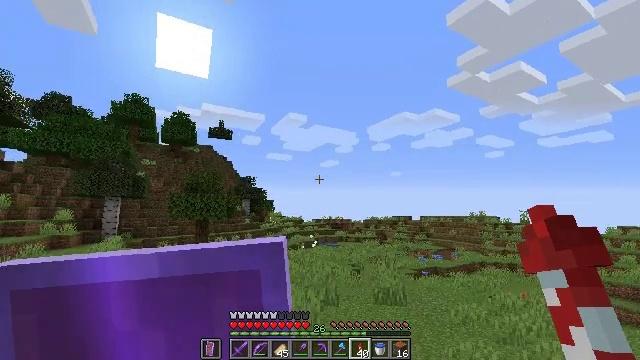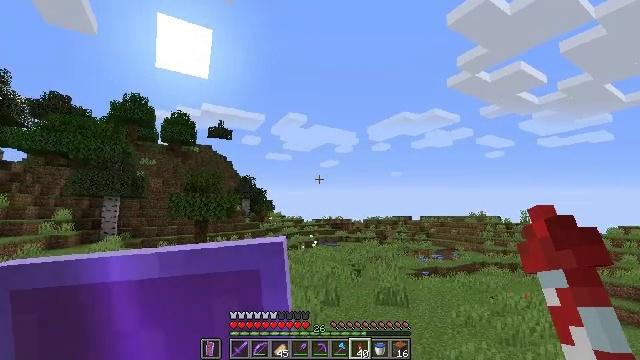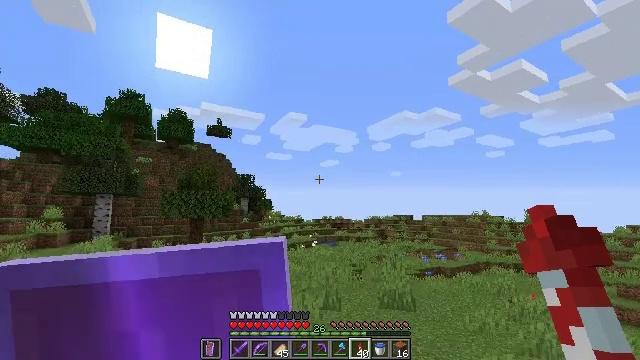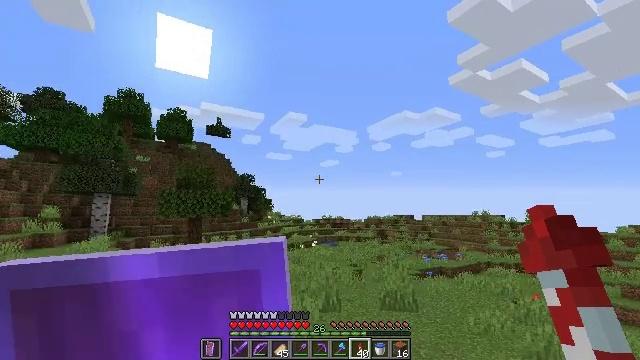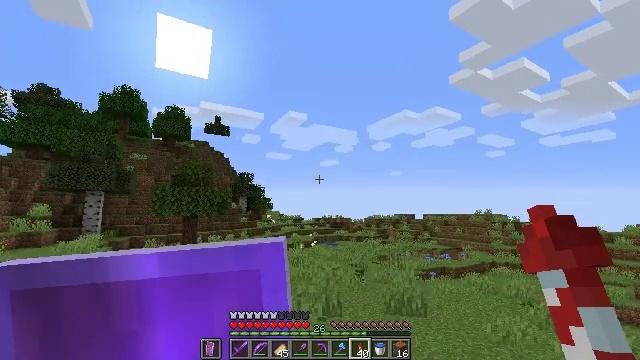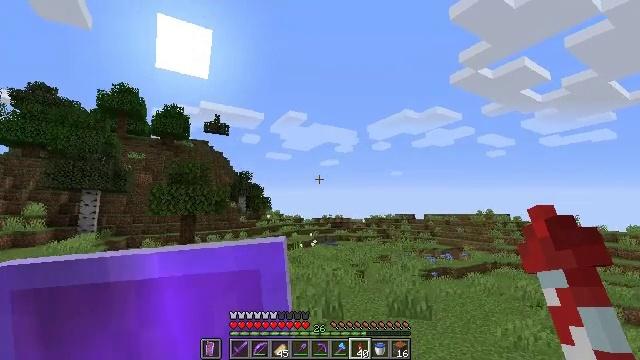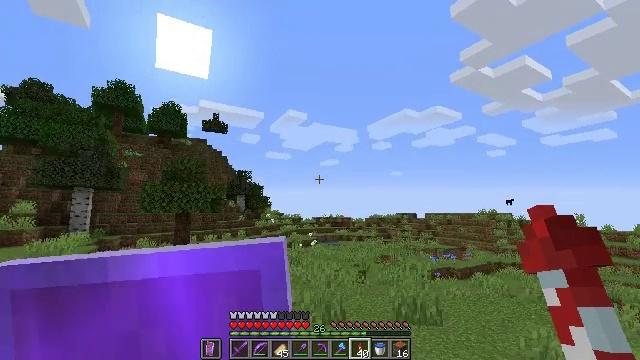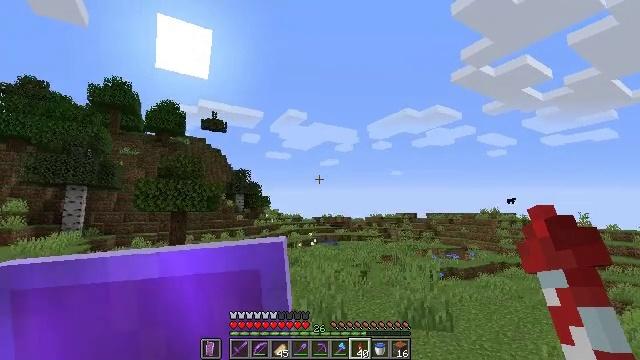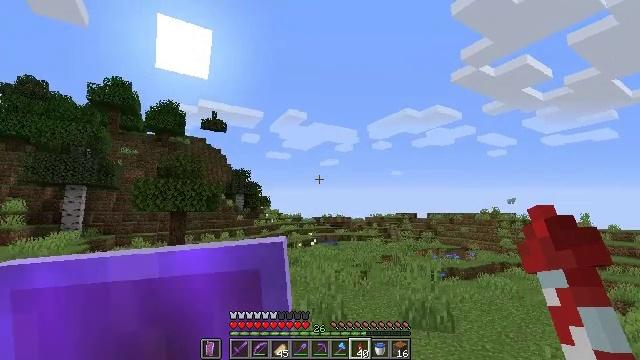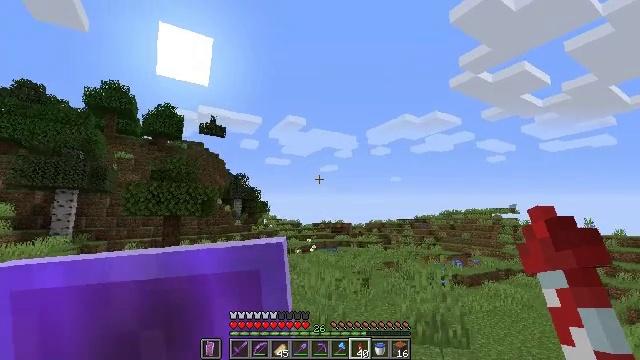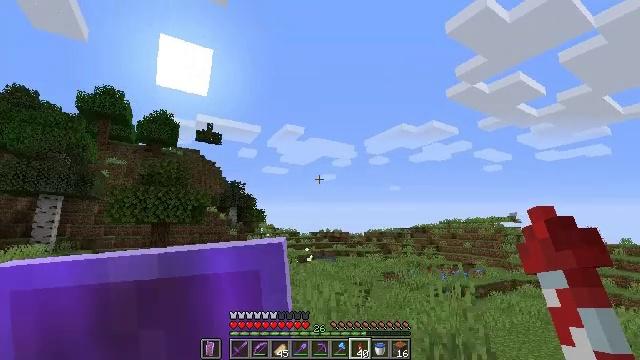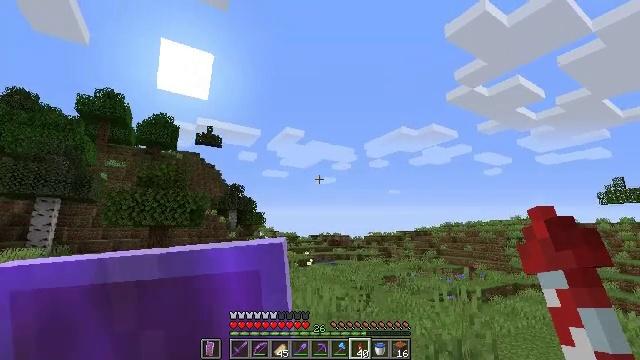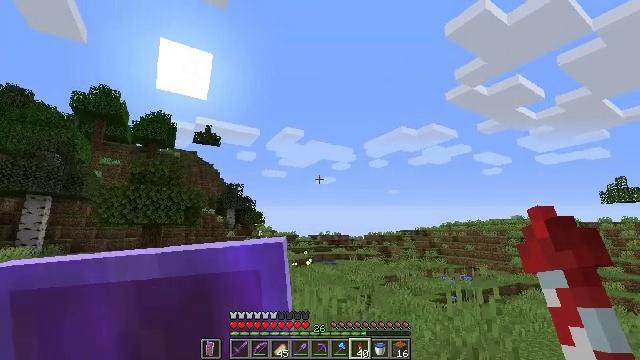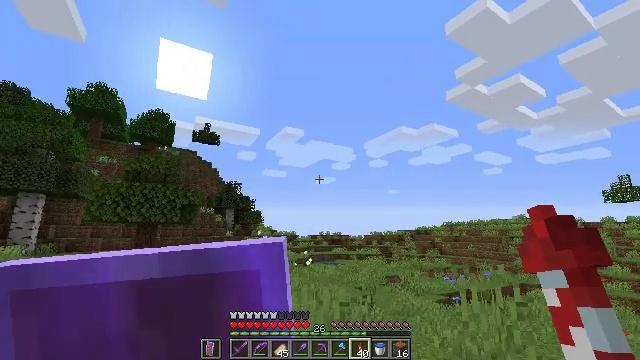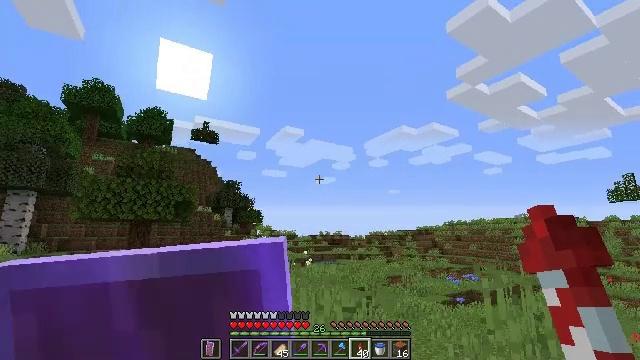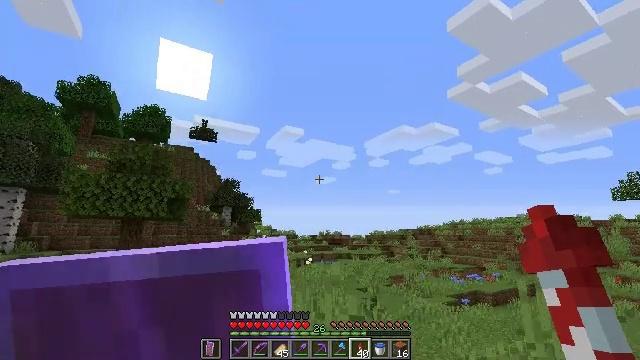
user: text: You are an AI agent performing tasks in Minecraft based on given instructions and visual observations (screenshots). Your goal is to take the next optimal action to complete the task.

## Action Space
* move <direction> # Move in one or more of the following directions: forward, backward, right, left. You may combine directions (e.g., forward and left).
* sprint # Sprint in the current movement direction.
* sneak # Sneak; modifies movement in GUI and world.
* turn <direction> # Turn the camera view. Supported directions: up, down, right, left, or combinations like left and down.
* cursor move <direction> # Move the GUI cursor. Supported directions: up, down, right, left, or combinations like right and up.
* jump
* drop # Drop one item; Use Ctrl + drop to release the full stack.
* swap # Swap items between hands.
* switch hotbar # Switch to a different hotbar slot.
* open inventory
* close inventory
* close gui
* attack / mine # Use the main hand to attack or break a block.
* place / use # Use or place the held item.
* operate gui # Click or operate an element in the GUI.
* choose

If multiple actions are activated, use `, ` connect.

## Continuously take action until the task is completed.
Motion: motion action
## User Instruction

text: drop acacia leaves
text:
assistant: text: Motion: no_op
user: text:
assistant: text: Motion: move forward
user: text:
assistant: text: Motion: move forward
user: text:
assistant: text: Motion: move forward
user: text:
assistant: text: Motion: move forward
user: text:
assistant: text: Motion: move forward
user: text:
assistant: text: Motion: move forward
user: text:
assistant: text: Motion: move forward
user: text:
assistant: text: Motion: move forward, turn up
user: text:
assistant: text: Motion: move forward, turn up
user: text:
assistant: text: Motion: move forward
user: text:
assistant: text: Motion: move forward
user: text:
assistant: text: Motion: move forward
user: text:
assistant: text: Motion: move forward
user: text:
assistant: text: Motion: move forward
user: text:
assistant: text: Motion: move forward
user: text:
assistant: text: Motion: move forward
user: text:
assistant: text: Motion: move forward
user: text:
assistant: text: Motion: move forward
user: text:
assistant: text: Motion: move forward
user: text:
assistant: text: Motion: move forward
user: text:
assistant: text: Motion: move forward
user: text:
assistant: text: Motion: move forward
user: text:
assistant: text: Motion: move forward
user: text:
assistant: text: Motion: move forward
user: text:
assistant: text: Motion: move forward
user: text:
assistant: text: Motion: turn left
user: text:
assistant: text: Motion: turn left
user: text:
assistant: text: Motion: no_op
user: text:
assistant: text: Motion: no_op